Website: crate-barrel
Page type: customer-info-address
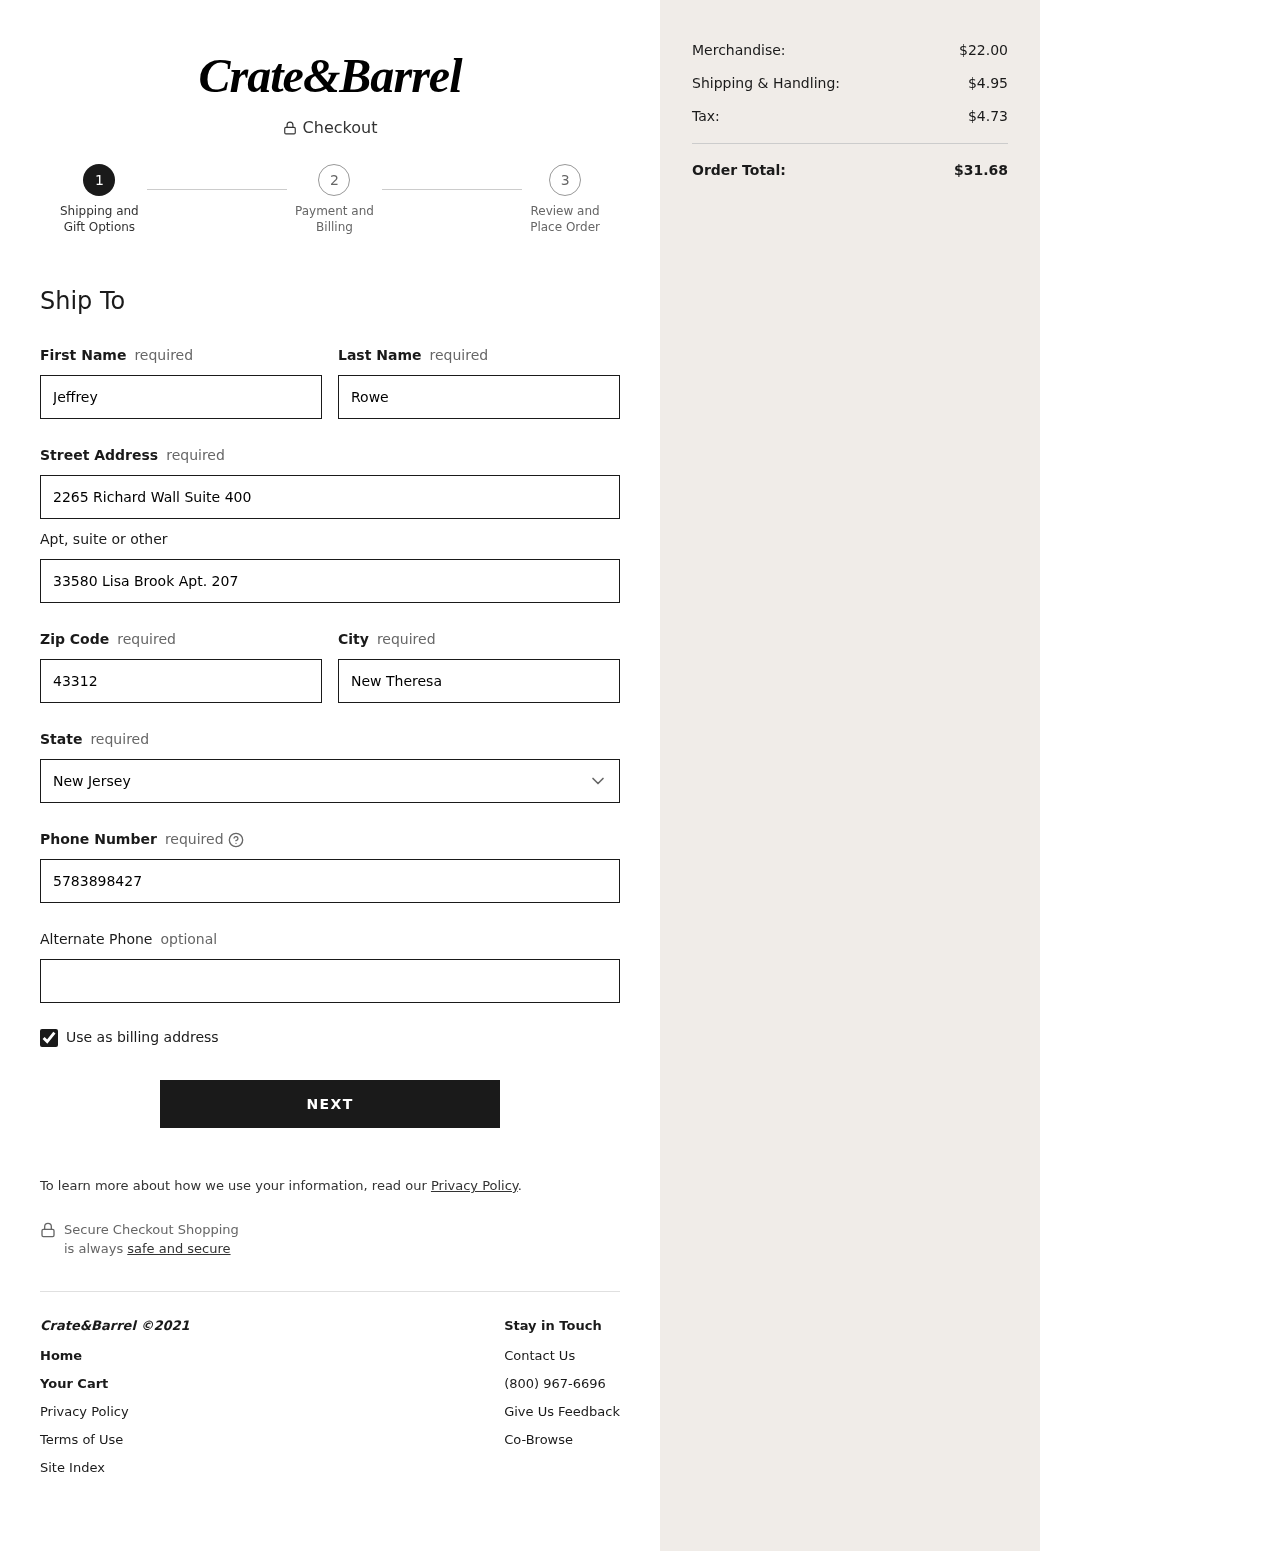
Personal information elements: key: PII_STATE
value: New Jersey
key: PII_FIRSTNAME
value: Jeffrey
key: PII_LASTNAME
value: Rowe
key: PII_STREET
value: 2265 Richard Wall Suite 400
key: PII_STREET2
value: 33580 Lisa Brook Apt. 207
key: PII_POSTCODE
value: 43312
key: PII_CITY
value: New Theresa
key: PII_PHONE
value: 5783898427
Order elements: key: ORDER_SUBTOTAL
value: $22.00
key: ORDER_SHIPPING_COST
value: $4.95
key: ORDER_TAX
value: $4.73
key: ORDER_TOTAL
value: $31.68